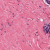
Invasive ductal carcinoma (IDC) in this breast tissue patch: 0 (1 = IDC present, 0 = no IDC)